Interaction volume radius: 5 \u00c5
Interaction volume height: 10 \u00c5
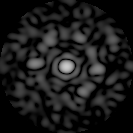
Disorder parameter: 0.8653